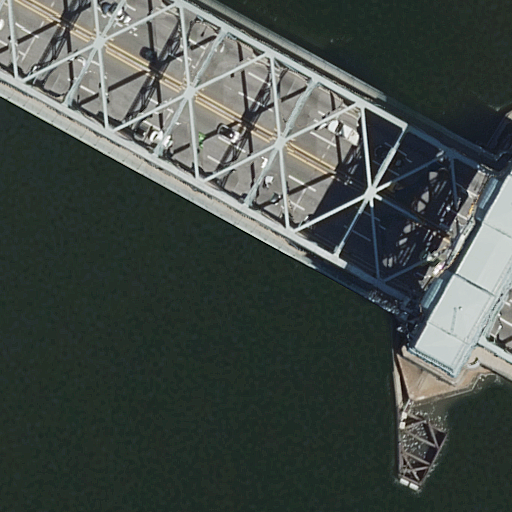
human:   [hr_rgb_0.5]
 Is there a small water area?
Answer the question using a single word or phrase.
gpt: no

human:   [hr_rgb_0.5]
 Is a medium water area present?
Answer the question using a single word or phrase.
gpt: no

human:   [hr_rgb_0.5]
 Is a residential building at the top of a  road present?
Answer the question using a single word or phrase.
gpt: no

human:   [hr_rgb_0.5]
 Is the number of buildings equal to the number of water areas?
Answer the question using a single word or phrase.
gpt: no

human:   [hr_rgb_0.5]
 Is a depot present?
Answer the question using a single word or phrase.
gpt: no

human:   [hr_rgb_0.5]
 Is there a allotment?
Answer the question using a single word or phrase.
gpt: no

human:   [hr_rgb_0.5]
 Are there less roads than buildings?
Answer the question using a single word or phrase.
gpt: no

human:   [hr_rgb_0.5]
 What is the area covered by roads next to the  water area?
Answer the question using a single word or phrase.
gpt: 0m2

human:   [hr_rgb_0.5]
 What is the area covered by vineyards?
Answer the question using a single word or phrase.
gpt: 0m2

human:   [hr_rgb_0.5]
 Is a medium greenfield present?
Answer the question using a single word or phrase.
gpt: no

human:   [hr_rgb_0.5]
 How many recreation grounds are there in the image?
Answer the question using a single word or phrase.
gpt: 0

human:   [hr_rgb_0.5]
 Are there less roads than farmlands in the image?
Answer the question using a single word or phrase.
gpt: no

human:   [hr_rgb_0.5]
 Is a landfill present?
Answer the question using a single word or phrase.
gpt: no

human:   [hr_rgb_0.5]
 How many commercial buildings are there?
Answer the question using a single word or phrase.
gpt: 0

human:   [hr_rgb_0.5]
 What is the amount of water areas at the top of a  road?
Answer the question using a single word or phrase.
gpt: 0

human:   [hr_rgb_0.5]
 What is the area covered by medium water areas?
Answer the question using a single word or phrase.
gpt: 0m2

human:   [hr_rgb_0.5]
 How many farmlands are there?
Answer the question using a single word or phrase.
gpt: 0

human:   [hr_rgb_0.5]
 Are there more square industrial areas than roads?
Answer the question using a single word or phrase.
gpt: no

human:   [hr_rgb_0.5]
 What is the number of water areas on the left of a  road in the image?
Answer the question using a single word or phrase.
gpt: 0

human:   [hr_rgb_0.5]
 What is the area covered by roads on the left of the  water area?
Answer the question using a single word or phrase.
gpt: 0m2

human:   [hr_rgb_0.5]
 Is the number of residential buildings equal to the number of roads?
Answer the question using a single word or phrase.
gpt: no

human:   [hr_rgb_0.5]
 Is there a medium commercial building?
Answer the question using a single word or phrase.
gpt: no

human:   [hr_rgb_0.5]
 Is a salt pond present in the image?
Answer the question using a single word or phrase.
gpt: no

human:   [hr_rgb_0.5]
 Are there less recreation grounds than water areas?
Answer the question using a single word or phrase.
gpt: yes

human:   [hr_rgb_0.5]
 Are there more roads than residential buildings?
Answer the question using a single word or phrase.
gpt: yes

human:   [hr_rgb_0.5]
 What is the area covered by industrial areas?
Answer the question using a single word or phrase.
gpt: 0m2

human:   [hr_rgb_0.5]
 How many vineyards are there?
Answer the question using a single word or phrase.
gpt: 0

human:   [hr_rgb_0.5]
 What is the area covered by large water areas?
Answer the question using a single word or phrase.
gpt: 10636m2

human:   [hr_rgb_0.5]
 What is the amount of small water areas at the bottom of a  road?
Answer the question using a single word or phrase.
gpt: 0

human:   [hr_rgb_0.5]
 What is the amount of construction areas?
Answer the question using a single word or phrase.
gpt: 0

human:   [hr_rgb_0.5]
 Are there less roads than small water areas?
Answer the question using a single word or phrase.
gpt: no

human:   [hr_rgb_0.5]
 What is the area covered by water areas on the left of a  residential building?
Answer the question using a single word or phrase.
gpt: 0m2

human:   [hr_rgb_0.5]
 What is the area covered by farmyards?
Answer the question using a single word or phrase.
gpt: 0m2

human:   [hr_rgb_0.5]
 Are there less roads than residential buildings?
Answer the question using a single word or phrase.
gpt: no

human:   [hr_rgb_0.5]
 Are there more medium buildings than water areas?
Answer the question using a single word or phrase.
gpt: no

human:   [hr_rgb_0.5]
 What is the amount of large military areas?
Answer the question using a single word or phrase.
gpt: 0